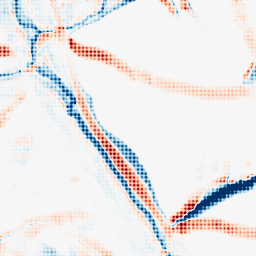
Category: morphological
Decomposition family: morphological_rect
Decomposition parameters: operation: average
width: 20
height: 20
Upsampling method: sinc_blackman
Upsampling parameters: scale: 8
kernel_size: 8
Upsampling scale: 8